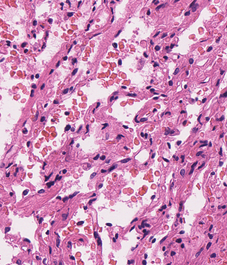
Tumor epithelial tissue: no
Tumor-associated stroma tissue: no
Normal tissue: yes